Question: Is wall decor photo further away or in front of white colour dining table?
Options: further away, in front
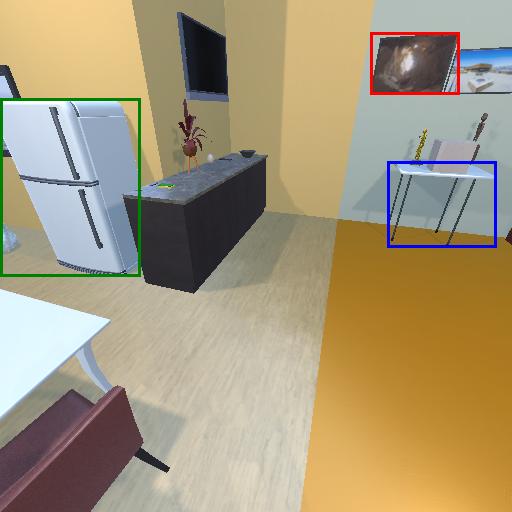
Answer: further away